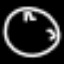
Label: clock